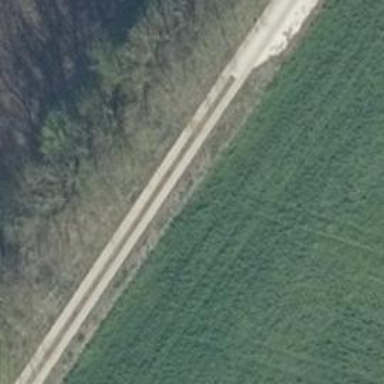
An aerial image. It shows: Track with grade2 concrete lanes.